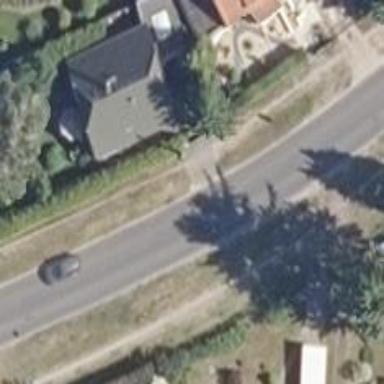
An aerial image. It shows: Tertiary road with asphalt surface.